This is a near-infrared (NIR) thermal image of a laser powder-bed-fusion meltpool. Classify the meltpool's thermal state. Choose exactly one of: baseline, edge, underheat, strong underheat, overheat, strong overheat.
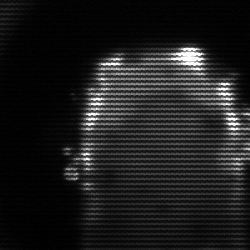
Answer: baseline